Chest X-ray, AP view. Patient: 64 years old, sex M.
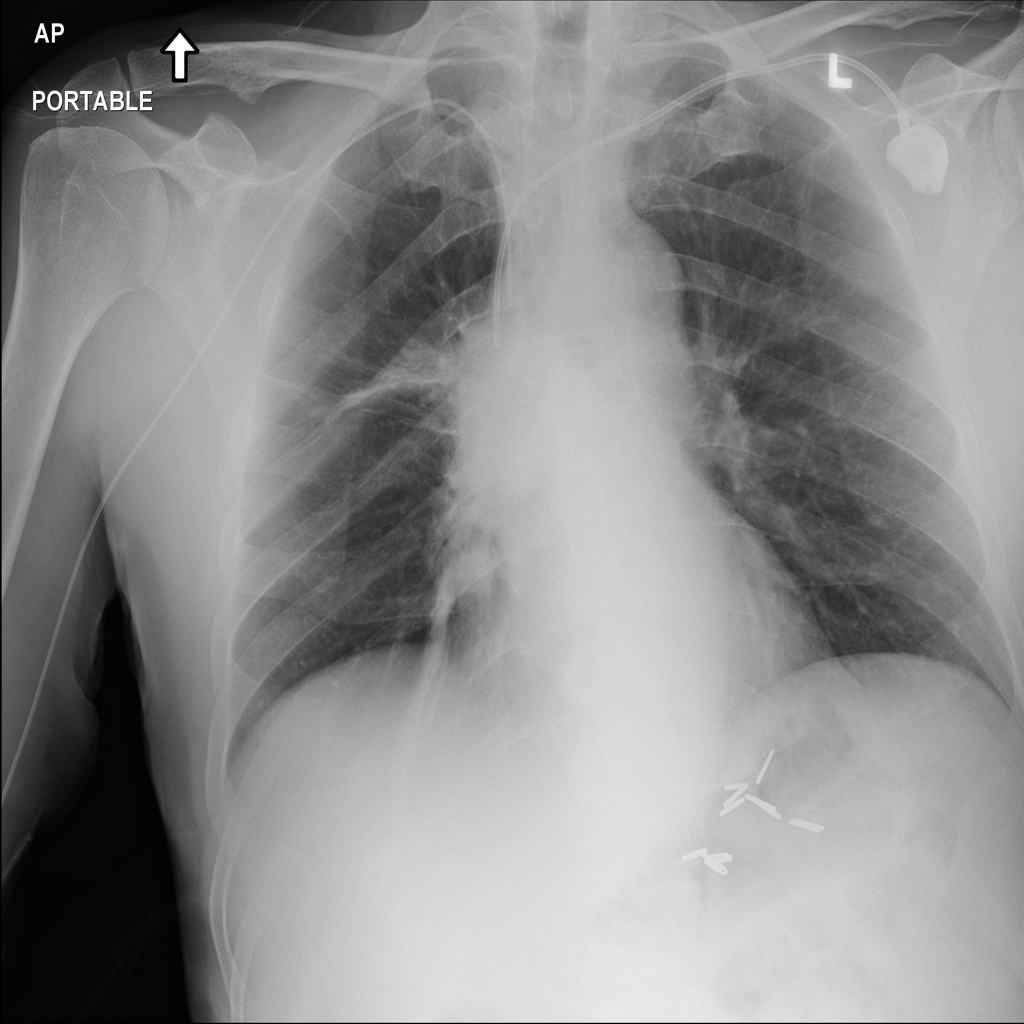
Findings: No Finding